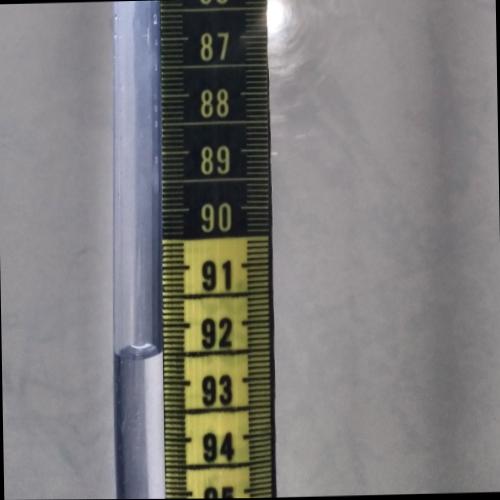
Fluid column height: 92.5 cm